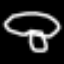
Label: mushroom